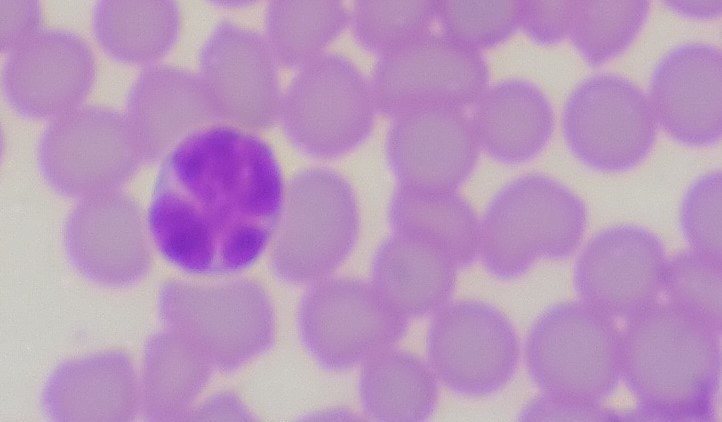
White blood cell type: Neutrophil